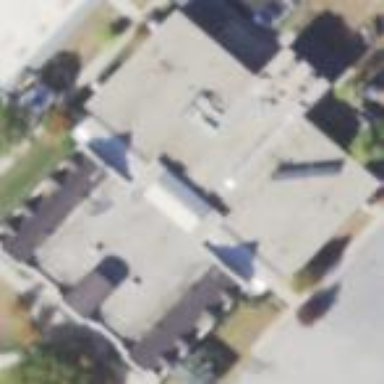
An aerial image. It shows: College building.